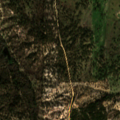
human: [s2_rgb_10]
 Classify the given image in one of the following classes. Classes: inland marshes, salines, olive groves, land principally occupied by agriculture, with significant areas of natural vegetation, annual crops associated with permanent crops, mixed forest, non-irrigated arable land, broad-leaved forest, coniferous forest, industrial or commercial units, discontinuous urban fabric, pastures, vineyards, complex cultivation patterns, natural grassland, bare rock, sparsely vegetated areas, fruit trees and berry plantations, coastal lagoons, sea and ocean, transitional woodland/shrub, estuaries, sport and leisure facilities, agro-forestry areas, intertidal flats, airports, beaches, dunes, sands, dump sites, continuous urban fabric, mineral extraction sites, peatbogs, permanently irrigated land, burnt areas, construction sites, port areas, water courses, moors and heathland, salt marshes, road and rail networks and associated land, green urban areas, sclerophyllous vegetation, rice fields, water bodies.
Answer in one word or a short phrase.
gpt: agro-forestry areas, broad-leaved forest